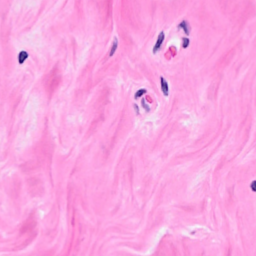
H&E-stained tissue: Breast